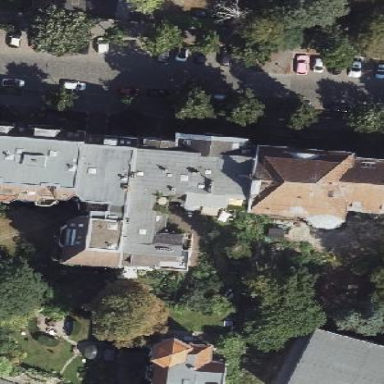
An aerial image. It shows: Building consisting of apartments with double saltbox roof shape.